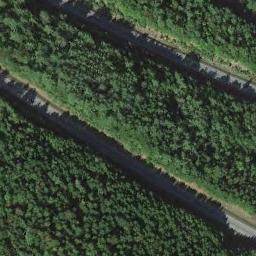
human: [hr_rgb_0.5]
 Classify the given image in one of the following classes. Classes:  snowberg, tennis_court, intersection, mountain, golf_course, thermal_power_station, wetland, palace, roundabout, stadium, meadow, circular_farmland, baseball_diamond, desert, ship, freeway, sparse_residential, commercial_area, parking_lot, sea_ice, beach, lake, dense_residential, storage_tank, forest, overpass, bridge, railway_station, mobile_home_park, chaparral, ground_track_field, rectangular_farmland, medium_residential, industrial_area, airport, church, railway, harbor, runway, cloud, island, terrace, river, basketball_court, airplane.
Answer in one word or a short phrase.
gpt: freeway